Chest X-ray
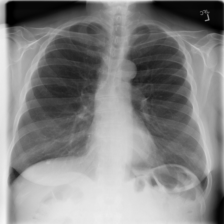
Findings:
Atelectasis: negative
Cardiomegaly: negative
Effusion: negative
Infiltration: negative
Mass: negative
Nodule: negative
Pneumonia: negative
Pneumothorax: negative
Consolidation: negative
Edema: negative
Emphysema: negative
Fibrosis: negative
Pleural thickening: negative
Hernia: negative